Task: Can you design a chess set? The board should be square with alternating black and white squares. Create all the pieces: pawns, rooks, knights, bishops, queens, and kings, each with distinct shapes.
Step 3654:
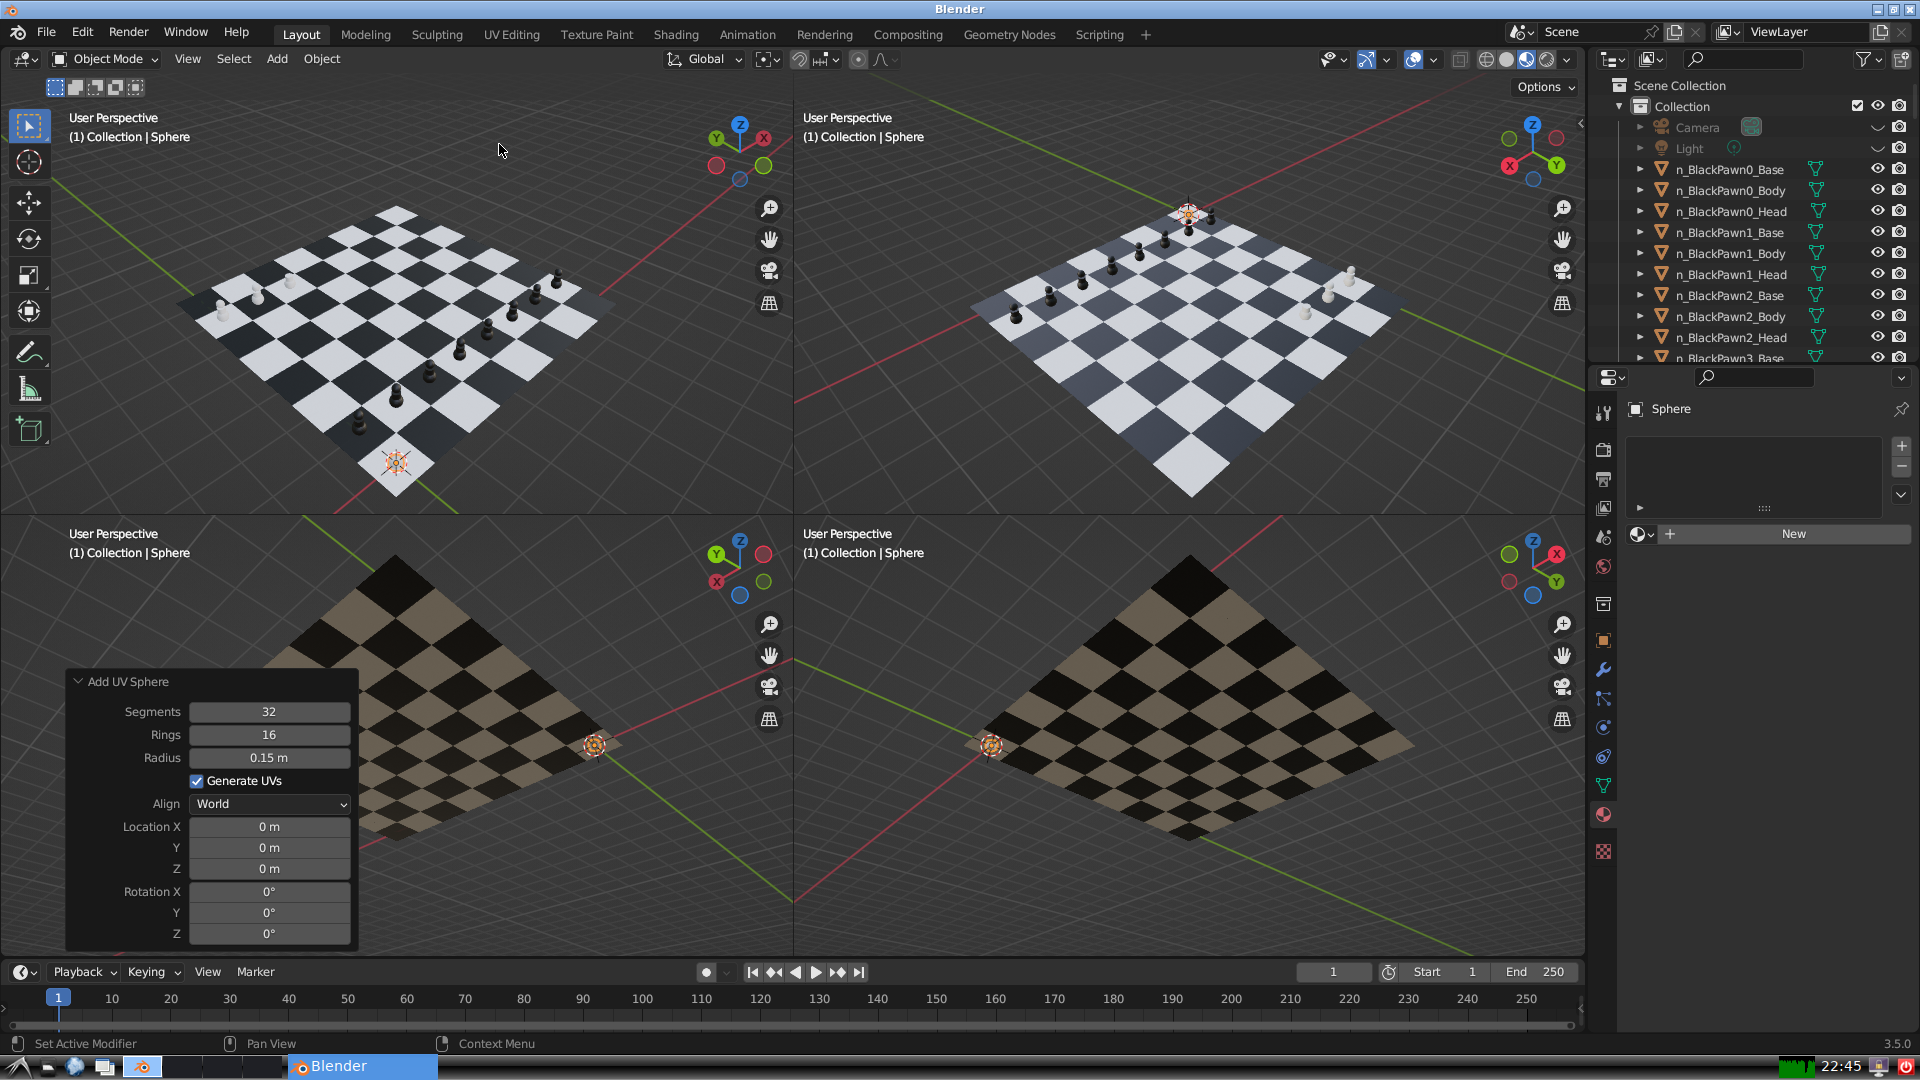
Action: {"mouse_move": [270, 758]}